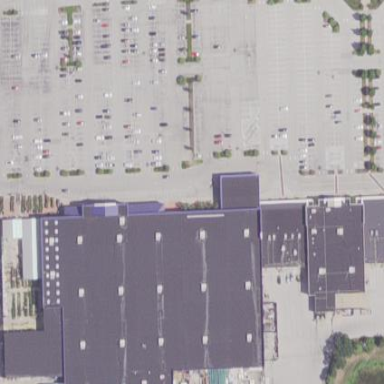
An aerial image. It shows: Parking area with surface.